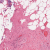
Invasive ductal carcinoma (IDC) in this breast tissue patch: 0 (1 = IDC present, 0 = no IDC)